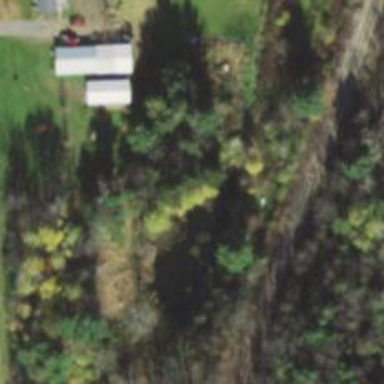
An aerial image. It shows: Abandoned railway.